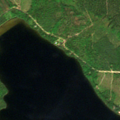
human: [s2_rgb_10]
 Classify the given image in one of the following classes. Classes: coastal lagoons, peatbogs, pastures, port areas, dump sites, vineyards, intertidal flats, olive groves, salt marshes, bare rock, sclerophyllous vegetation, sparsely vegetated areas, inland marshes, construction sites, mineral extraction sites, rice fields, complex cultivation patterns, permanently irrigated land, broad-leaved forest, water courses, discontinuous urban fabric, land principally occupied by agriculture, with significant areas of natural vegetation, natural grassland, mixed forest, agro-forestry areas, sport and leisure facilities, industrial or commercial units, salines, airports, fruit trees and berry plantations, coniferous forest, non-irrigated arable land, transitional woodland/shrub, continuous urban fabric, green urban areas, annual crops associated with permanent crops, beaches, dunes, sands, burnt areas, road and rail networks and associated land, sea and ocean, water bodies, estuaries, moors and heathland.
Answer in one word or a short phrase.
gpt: coniferous forest, mixed forest, transitional woodland/shrub, water bodies